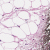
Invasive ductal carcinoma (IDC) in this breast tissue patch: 0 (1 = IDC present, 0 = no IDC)